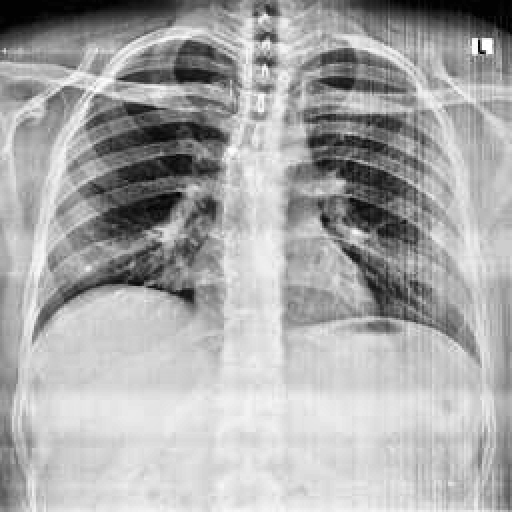
Finding: NORMAL